Field crop: maize
Growth stage: 2
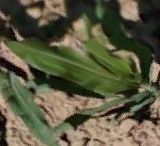
Species: maize